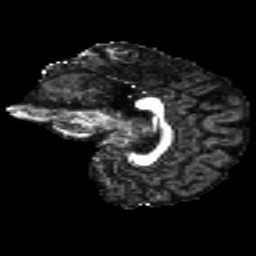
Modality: FA
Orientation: sagittal
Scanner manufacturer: siemens
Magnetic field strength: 3 T
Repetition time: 4.16 s
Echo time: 0.0806 s